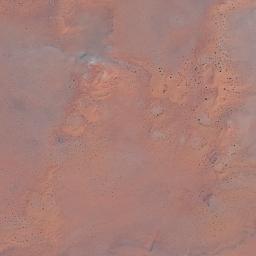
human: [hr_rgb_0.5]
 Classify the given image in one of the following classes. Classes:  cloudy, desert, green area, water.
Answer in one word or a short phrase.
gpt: desert